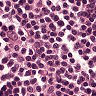
Metastatic tissue present: no